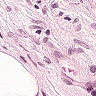
Metastatic tissue present: no